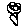
Label: flower